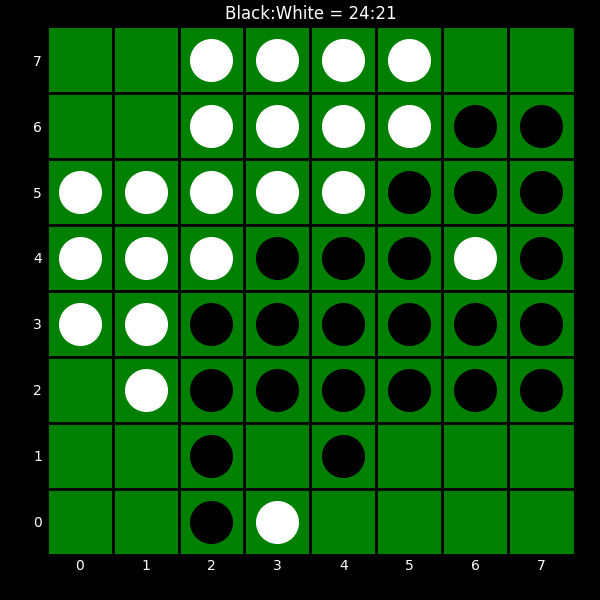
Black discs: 24
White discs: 21